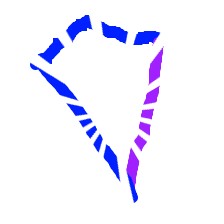
Shape: kite